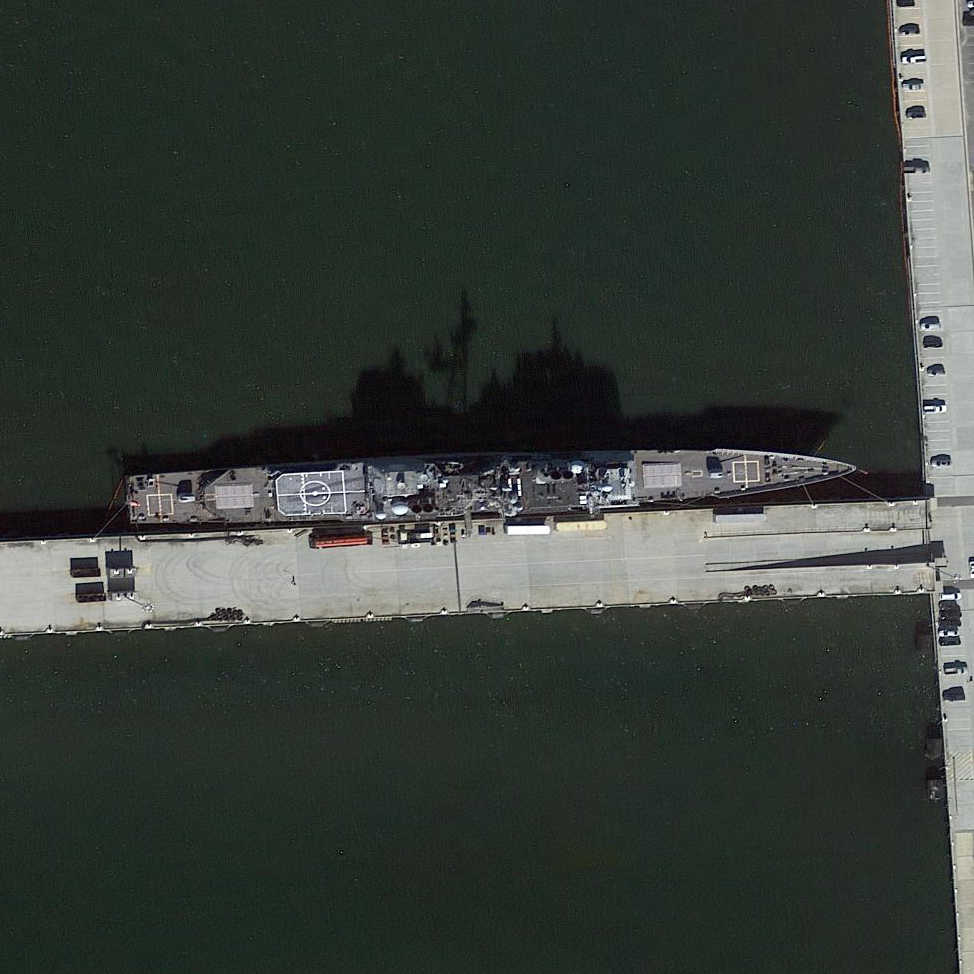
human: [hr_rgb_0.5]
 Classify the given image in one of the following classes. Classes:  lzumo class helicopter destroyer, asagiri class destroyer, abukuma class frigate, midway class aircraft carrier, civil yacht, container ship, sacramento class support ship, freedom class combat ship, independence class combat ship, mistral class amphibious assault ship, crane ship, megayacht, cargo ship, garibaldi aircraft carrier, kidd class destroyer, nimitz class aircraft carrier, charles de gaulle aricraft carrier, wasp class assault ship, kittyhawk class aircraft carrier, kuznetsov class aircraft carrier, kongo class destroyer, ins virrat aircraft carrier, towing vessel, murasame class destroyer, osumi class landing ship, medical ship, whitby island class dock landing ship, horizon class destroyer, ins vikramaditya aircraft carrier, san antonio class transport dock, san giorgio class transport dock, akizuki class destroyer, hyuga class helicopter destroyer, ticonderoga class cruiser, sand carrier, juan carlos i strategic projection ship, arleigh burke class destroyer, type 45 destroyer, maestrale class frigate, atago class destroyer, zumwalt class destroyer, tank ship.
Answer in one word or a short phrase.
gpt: Ticonderoga class cruiser